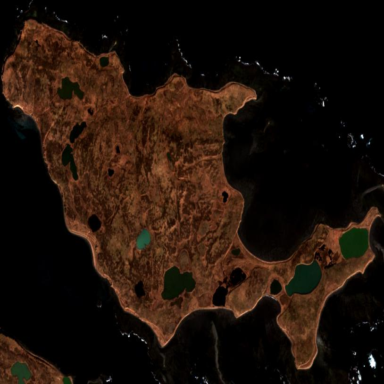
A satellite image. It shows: Island with natural coastline.